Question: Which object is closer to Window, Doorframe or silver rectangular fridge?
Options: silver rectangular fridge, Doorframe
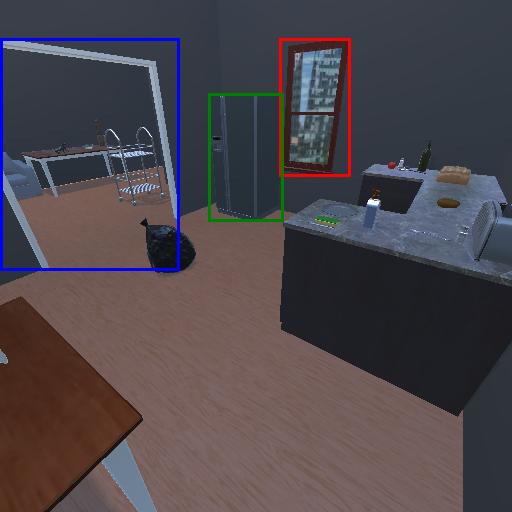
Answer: silver rectangular fridge